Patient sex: M
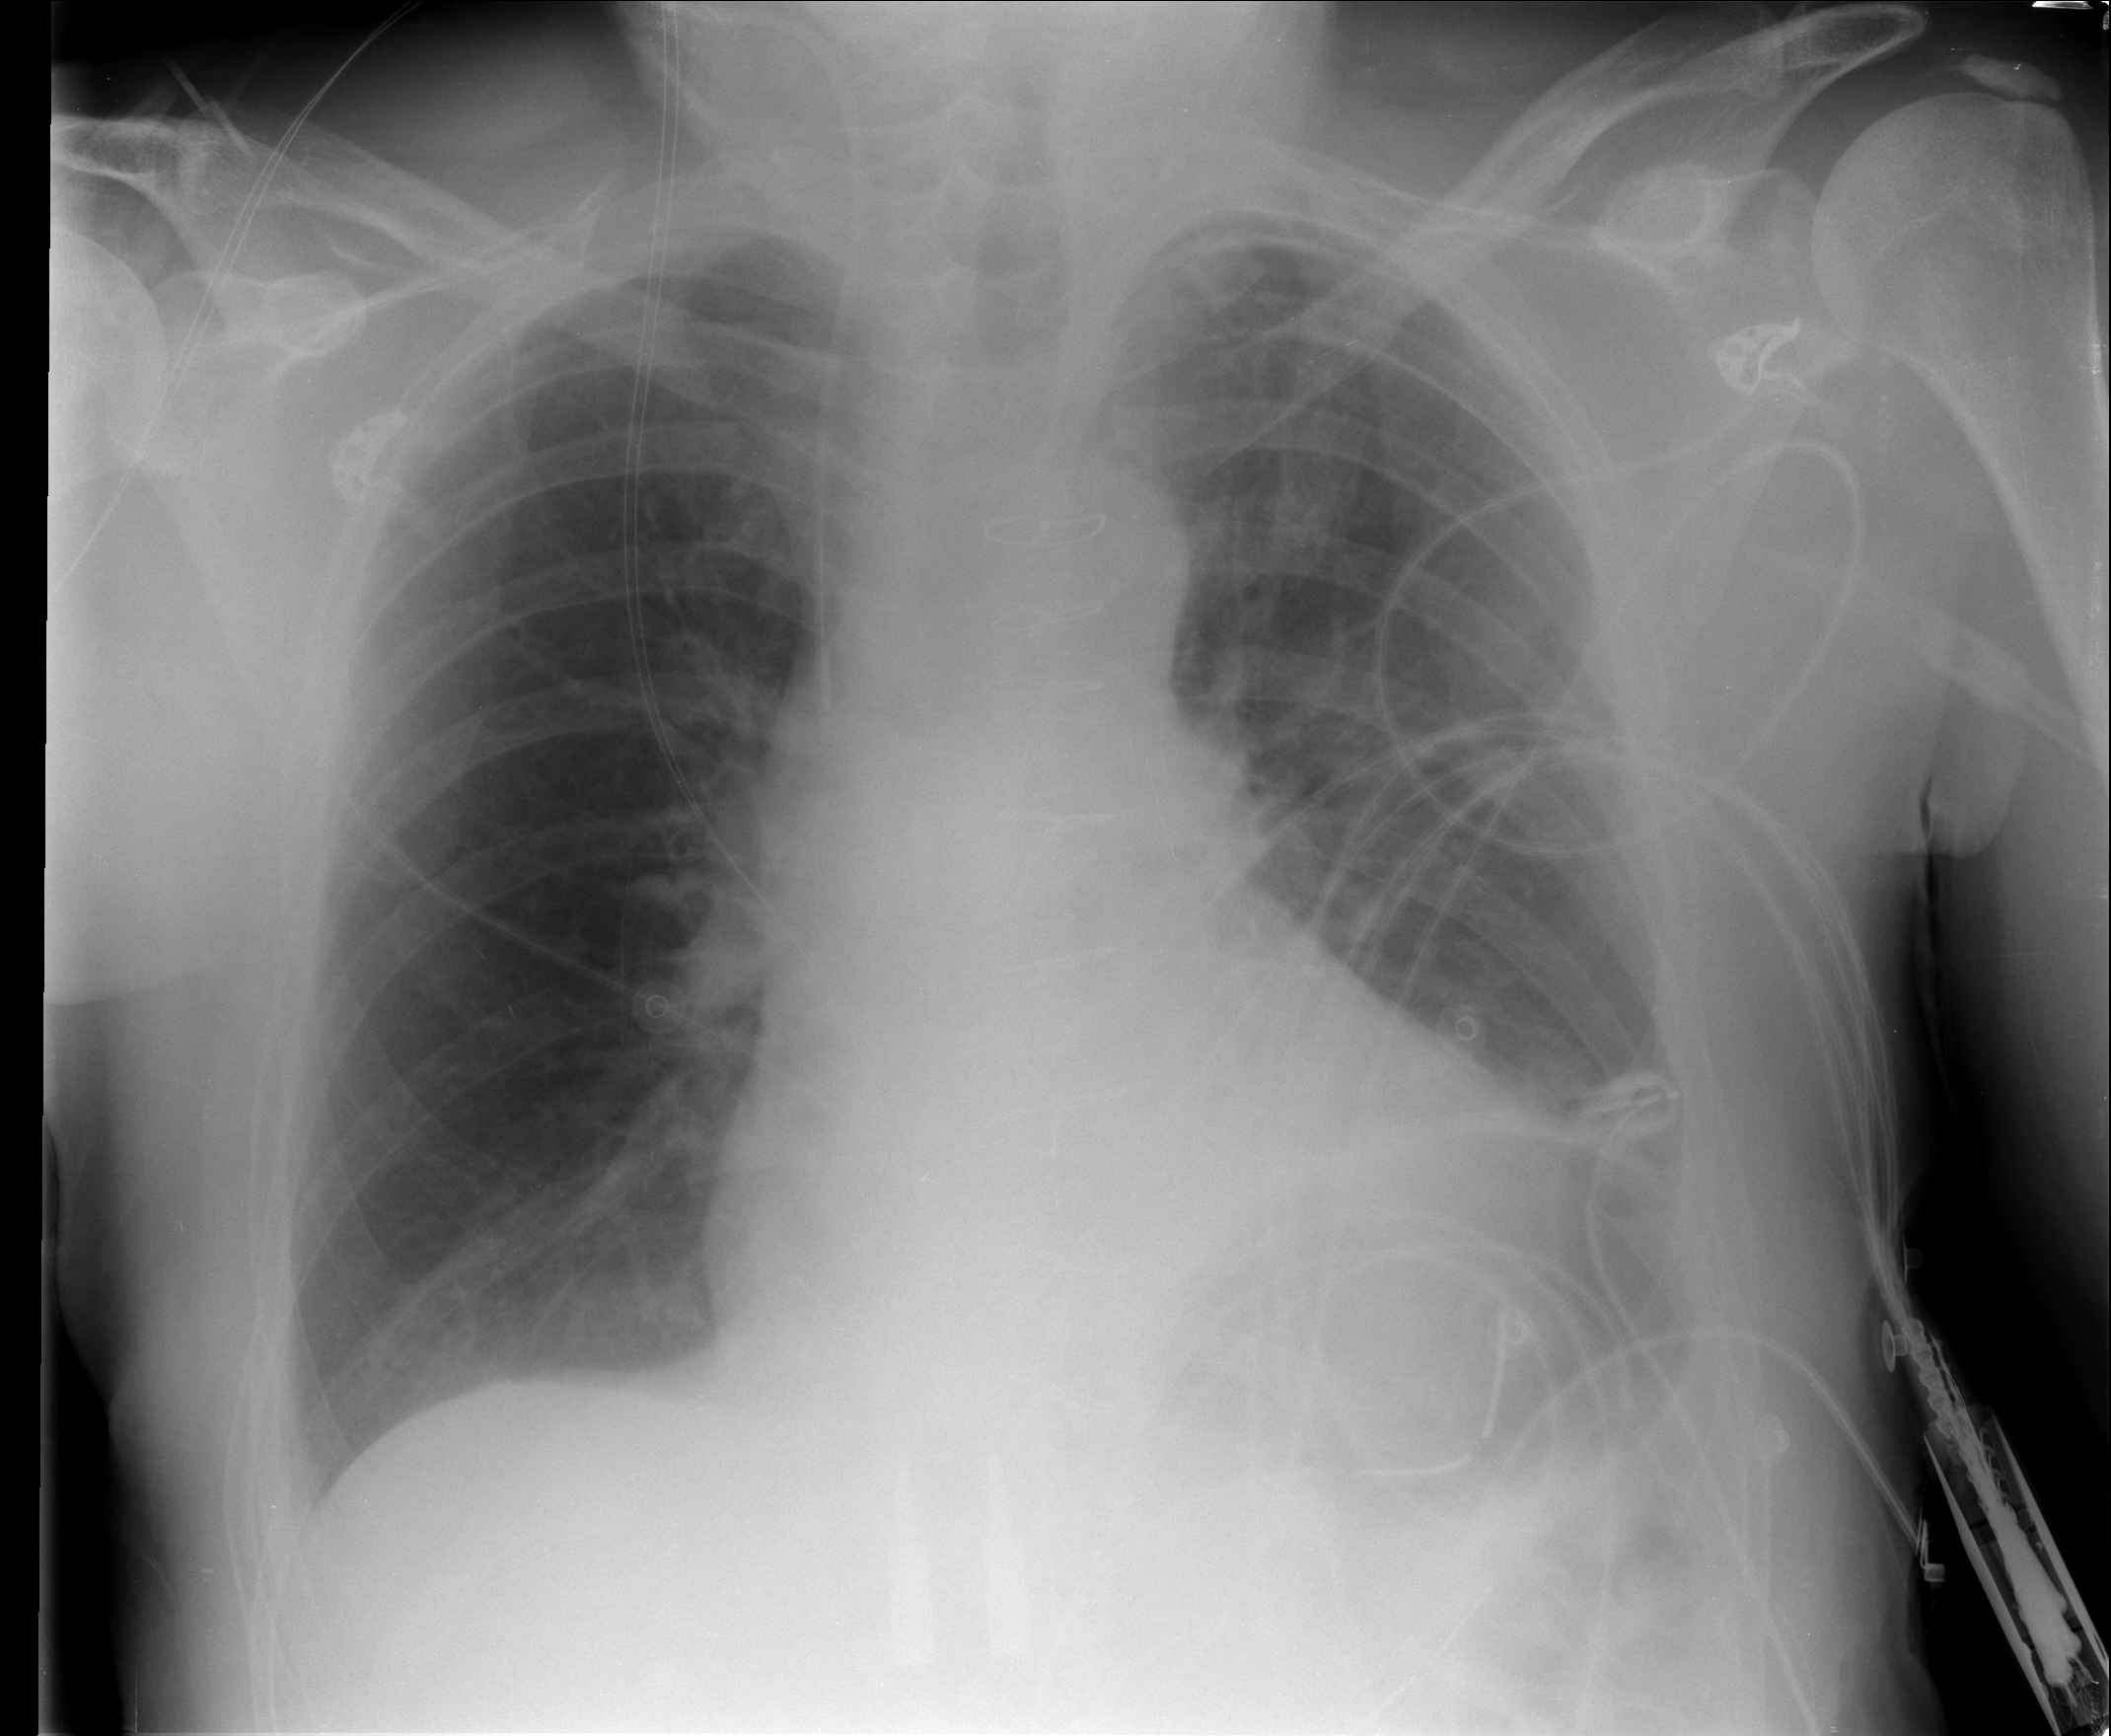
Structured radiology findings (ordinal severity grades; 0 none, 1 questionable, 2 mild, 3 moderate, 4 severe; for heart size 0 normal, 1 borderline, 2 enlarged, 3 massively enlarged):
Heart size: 2
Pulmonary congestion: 1
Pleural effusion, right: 0
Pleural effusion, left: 1
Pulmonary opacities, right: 0
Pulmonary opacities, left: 0
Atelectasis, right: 0
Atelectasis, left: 2